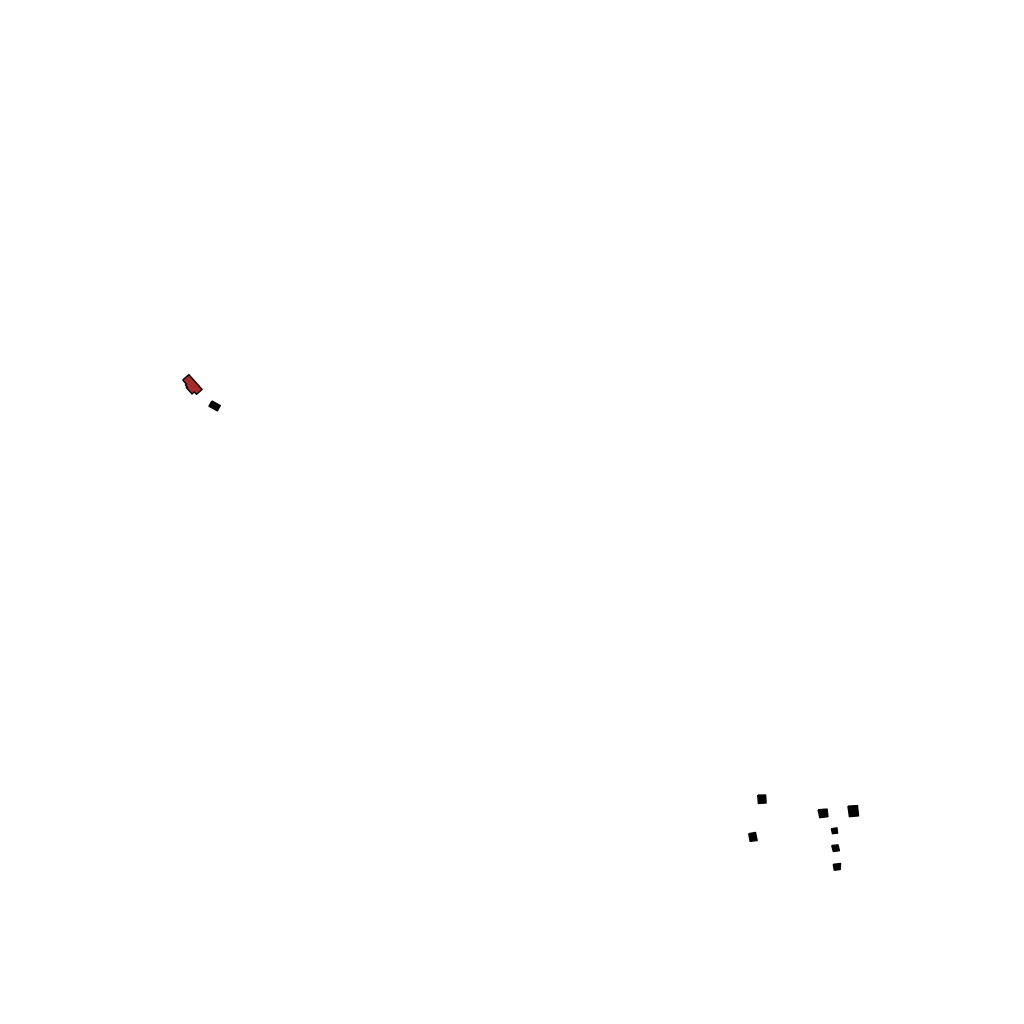
Tags: overhead vector_map, recreation, residential, individual_rise, density_1, Building, Facility, 1.0 km²